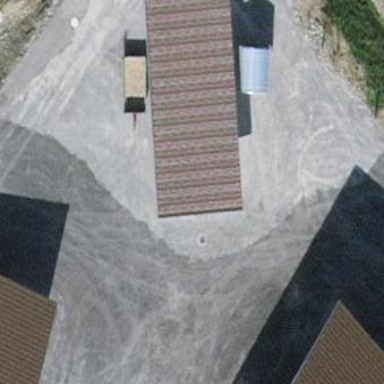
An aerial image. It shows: View of roof of building.